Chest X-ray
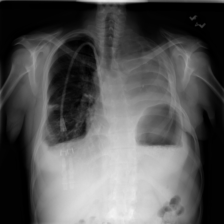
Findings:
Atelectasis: negative
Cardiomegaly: negative
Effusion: positive
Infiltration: negative
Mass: negative
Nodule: negative
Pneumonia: negative
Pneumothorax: negative
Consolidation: negative
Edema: negative
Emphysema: negative
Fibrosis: negative
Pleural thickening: negative
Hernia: negative